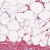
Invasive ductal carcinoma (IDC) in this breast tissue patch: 0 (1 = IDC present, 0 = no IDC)